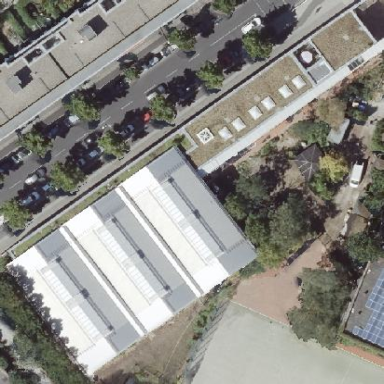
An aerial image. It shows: School building with flat roof.